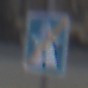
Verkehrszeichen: EndeAutbahn
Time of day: MorningAfternoon
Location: Outdoor (Urban)
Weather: PartlyCloudy
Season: NotSpecified
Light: Natural